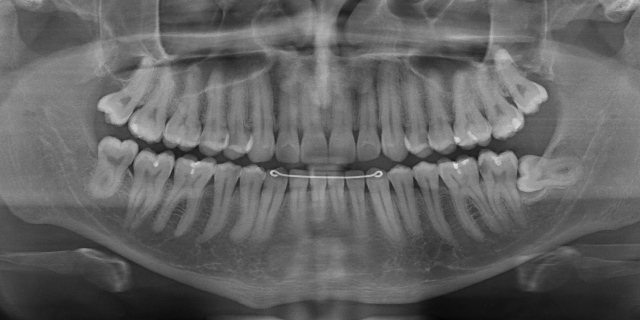
adult